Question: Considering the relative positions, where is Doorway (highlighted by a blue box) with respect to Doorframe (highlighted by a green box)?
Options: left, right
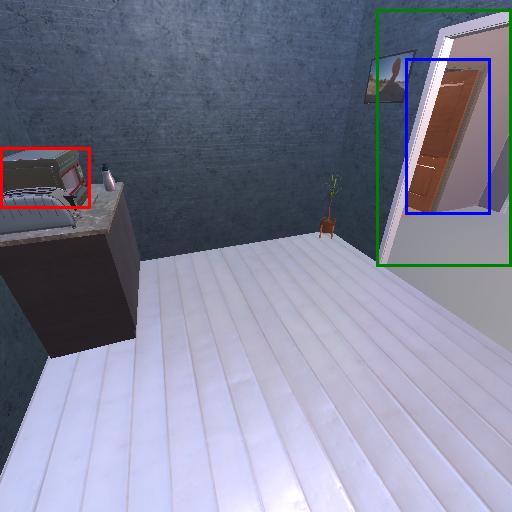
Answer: left